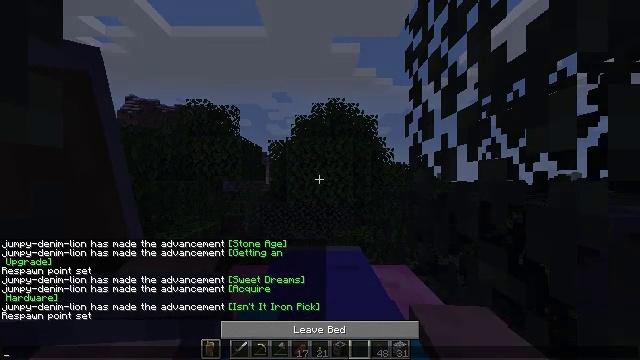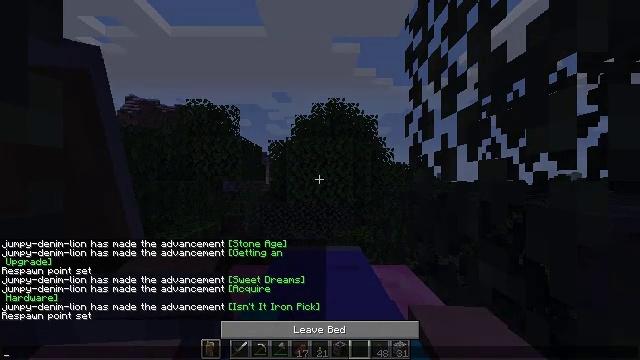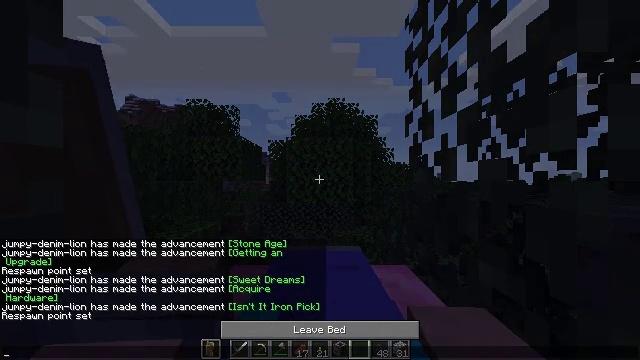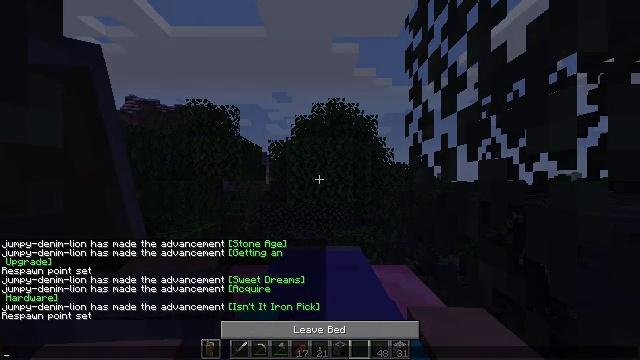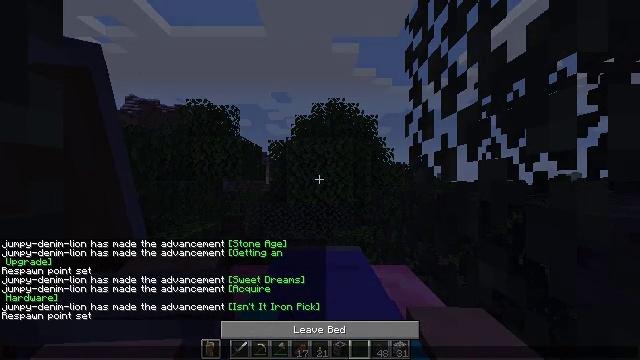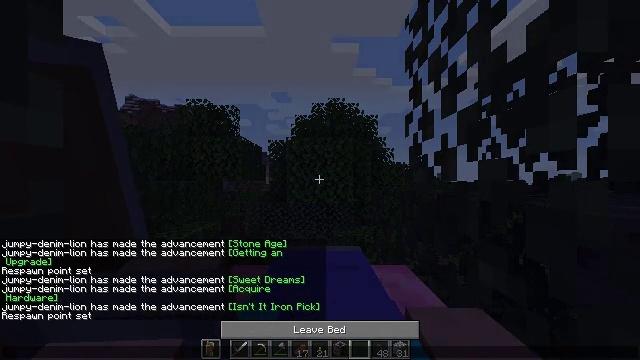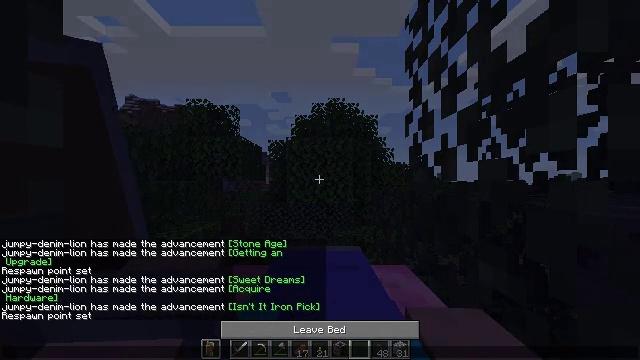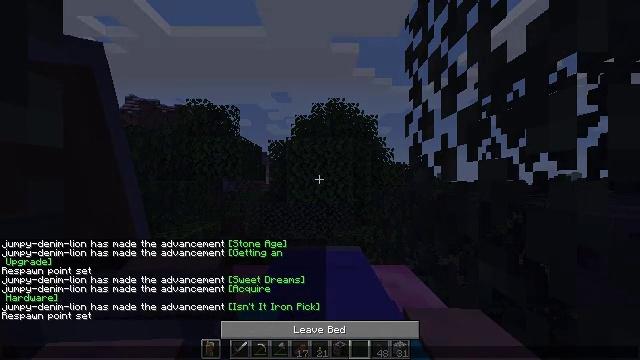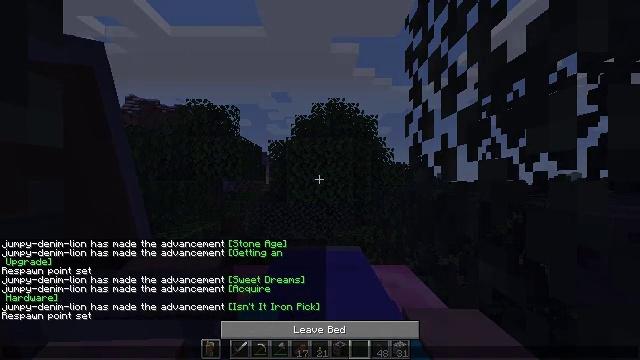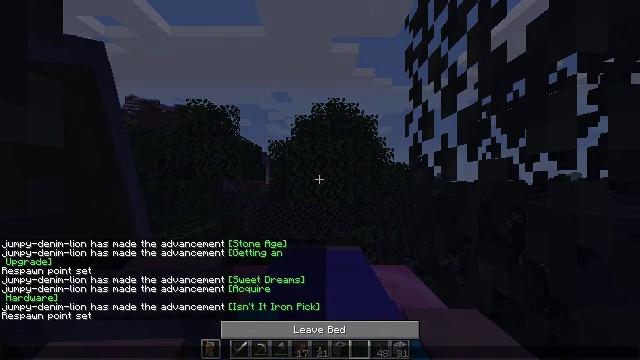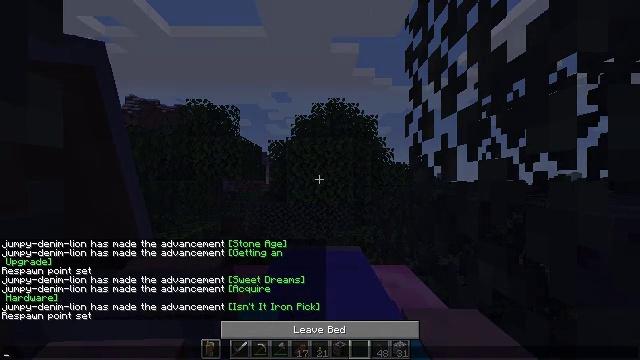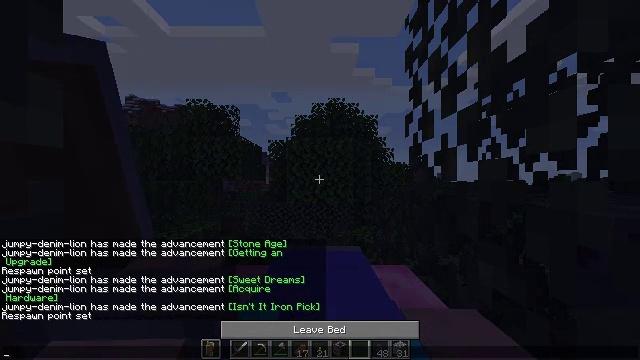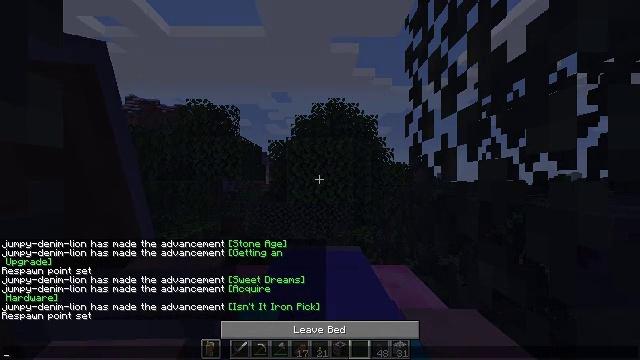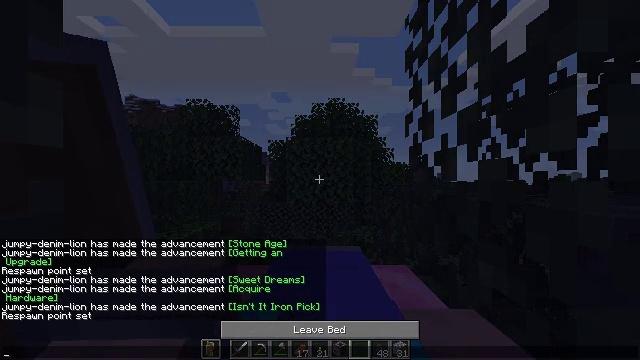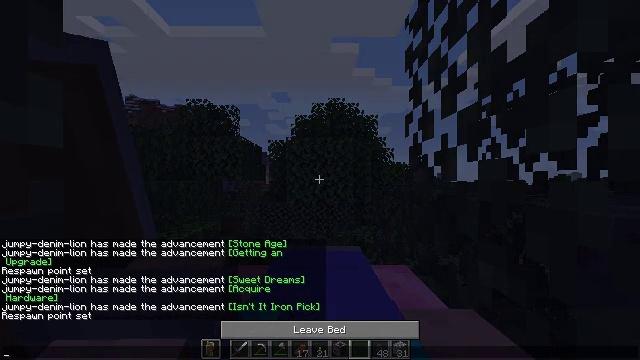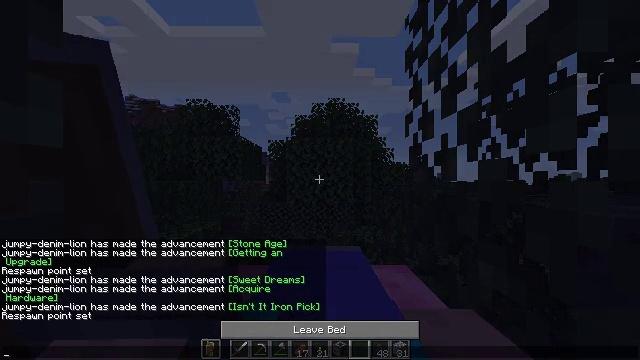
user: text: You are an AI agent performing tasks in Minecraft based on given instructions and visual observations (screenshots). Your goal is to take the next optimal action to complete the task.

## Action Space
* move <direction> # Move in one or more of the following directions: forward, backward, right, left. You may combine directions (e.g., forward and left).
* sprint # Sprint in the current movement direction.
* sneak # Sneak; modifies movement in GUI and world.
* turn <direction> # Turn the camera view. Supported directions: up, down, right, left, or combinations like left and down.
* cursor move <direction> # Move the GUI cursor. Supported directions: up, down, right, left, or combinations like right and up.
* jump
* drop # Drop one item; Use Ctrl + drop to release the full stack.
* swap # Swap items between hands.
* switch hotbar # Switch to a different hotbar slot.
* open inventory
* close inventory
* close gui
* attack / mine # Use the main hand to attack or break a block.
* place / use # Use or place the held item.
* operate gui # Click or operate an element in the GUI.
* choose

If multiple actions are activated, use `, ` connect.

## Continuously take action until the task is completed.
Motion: motion action
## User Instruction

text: Dismantle the pink bed.
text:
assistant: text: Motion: no_op
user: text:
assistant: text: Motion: no_op
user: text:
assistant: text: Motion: no_op
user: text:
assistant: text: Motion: no_op
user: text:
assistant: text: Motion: cursor move left and down
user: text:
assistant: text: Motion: cursor move left and down
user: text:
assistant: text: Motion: cursor move left and down
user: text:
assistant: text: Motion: cursor move left and down
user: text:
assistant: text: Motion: cursor move left
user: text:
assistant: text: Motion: no_op
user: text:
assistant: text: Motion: no_op
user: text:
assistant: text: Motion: cursor move left
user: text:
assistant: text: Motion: cursor move left
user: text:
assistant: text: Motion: cursor move left
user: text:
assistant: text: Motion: no_op
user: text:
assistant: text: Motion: no_op
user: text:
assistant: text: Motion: cursor move down
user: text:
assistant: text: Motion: no_op
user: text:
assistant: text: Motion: cursor move right
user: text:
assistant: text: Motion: cursor move up
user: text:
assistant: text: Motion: cursor move left and up
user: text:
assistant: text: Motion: cursor move left
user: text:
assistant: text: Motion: no_op
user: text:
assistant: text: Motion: no_op
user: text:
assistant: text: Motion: no_op
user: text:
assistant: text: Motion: cursor move right and up
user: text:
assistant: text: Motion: no_op
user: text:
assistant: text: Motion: no_op
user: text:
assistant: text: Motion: no_op
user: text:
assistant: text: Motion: cursor move right